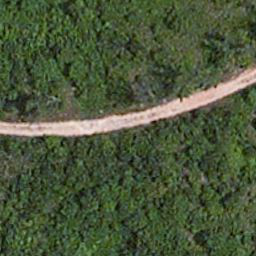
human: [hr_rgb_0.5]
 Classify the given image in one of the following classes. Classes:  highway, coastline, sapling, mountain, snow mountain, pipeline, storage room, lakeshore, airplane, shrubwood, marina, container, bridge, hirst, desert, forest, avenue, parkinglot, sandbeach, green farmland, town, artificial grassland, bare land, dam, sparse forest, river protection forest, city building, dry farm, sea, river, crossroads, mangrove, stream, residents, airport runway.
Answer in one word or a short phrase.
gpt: avenue